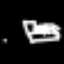
Label: bed